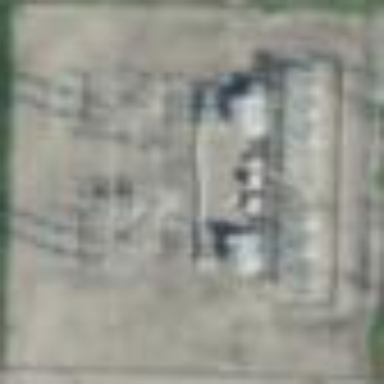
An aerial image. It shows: Distribution-level power substation.